Interaction volume radius: 5 \u00c5
Interaction volume height: 40 \u00c5
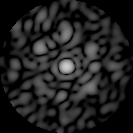
Disorder parameter: 0.7177